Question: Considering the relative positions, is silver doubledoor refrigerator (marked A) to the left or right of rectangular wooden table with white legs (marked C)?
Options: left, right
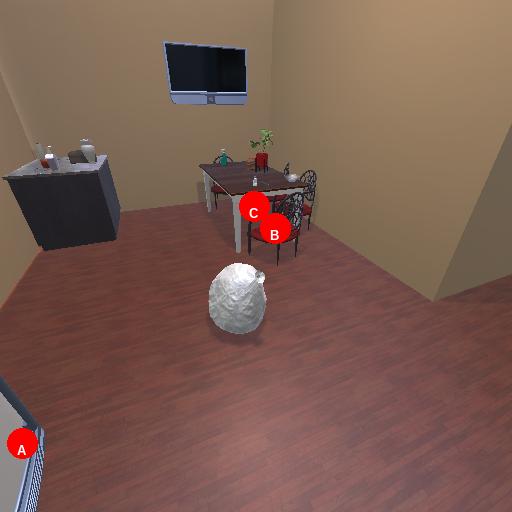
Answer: left